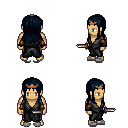
a pixel art fantasy rpg character, male body template, human, tanned skin, gray robe, metal pants, raven unkempt hairstyle, bronze tiara, cloth bracers, white slippers, dagger, four views (front, back, left, right), 2x2 character sprite sheet, small pixel art, hard edges, no anti-aliasing